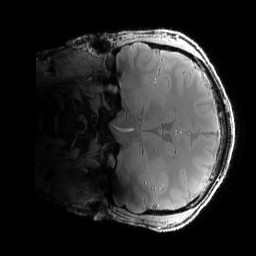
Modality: PDw
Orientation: coronal
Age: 23
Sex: male
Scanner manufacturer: siemens
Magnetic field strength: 6.98 T
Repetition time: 1.78 s
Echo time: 0.00386 s